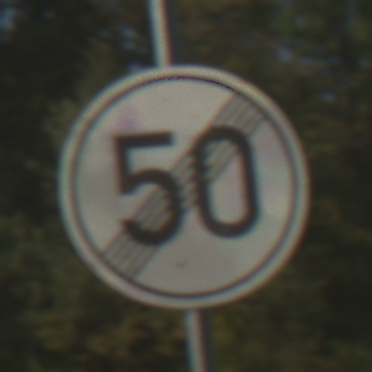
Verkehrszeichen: EndeGeschwindigkeit50
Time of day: MorningAfternoon
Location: Outdoor (Suburban)
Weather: Clear
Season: NotSpecified
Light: Natural